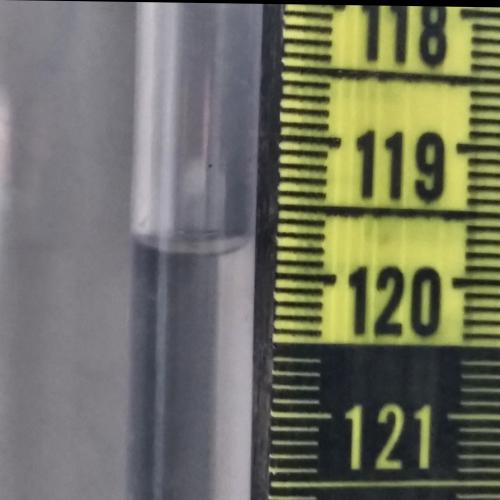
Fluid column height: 119.8 cm